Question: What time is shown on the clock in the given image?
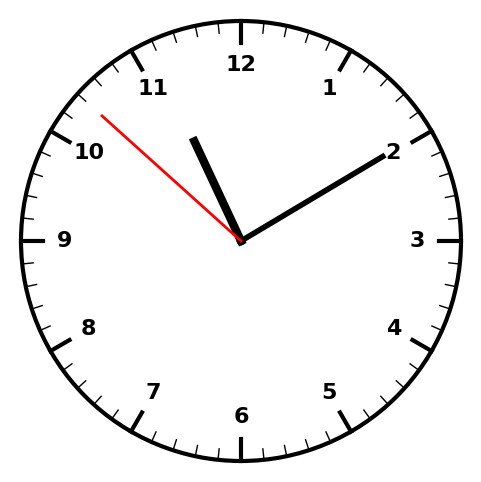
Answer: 11:09:52